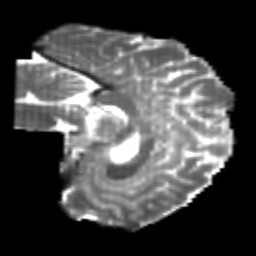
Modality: T2w
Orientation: sagittal
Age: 22
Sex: male
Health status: healthy
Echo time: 0.074 s